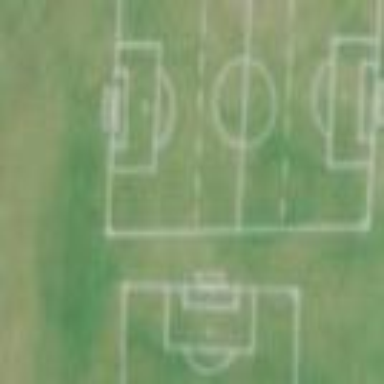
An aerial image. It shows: Soccer pitch for leisure land activities.